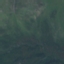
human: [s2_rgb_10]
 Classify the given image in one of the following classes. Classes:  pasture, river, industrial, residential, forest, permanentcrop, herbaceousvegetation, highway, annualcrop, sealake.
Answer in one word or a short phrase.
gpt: HerbaceousVegetation